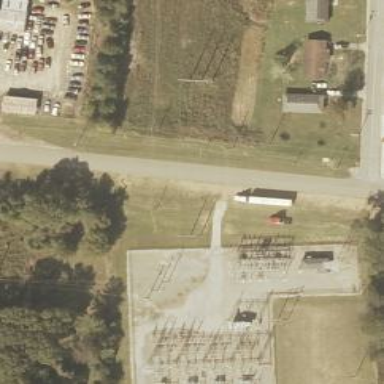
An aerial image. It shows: H-frame designed tower for power lines.